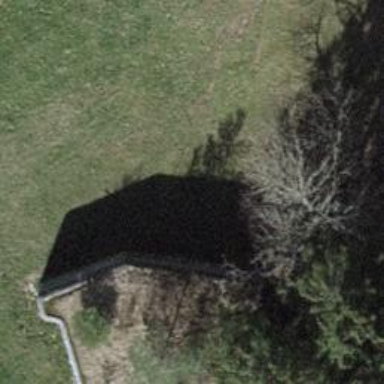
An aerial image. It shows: Military bunker.